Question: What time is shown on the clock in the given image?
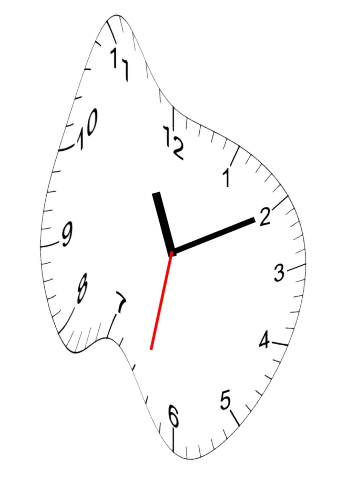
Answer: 11:10:32